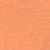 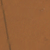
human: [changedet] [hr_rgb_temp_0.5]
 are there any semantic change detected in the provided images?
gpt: A vertical street was edified in the desert.